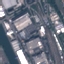
Land use / land cover class: Industrial